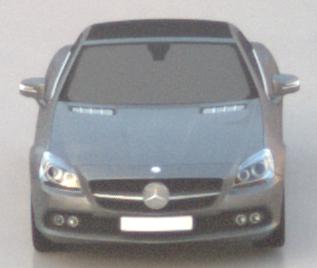
Make: Mercedes-Benz
Model: SLK 200
Detailed model: SLK-Class (172)
Model produced from: 2011/03
Model produced until: 2015/04
Doors: 2
Color: gray
Road condition: wet road
Daytime: sunrise or sunset
Contrast: low contrast